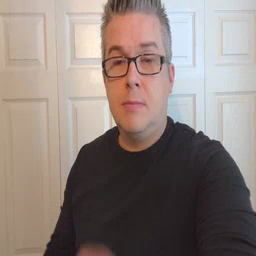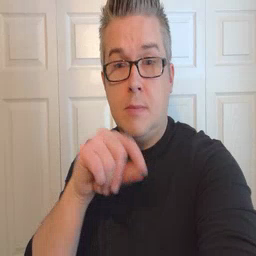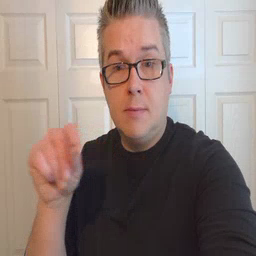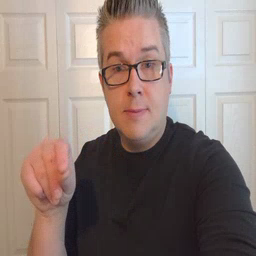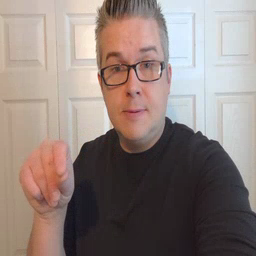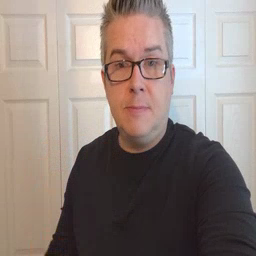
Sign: pen